Question:
I have designed this simple login screen.
In the LoginActivity, I have not declared or .
But still I am getting button at the screen as shown in the below picture. When I click on it, it does not do anything.
If it were an it would be in the area not along with the device's native soft buttons.
Does anybody know how can it be resolved?
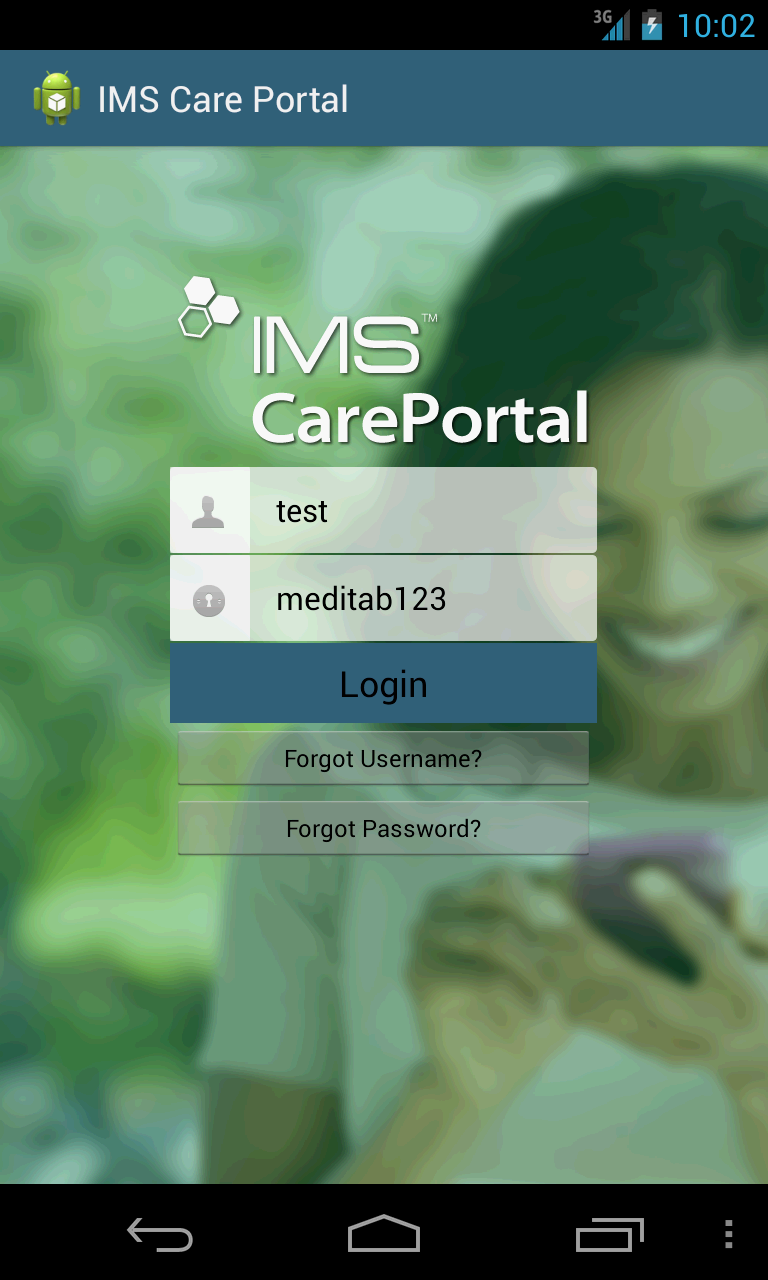
Answer: You'll need to set 'android:targetSdkVersion="14"' or higher within your 'AndroidManifest.xml' to get rid of the "menu button of shame".